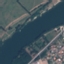
Land use / land cover class: River